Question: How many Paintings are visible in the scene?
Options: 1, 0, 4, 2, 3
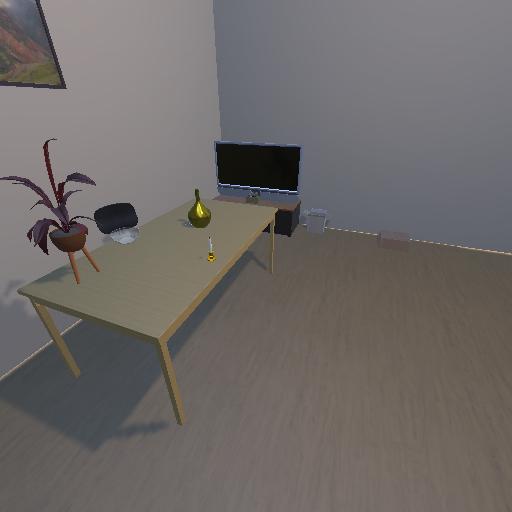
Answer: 1